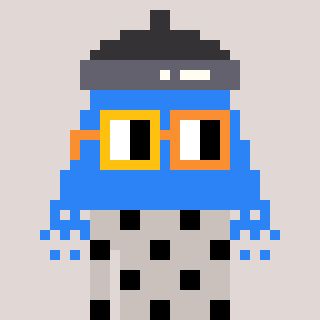
a pixel art character with square yellow and orange glasses, a shower-shaped head and a foggrey-colored body on a warm background